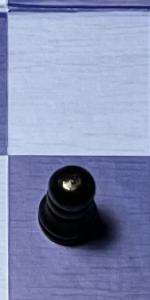
Label: Pawn_Black